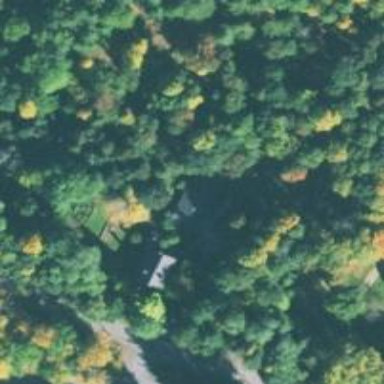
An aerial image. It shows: Driveway.